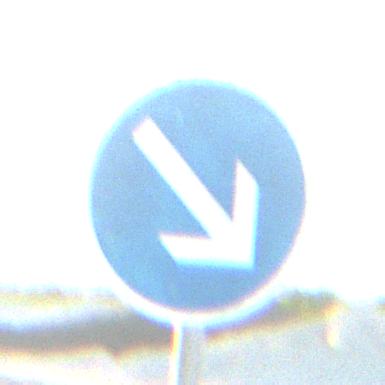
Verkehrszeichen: VorgeschriebeneVorbeifahrtRechts
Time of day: SunriseSunset
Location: Outdoor (Beach)
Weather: Clear
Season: NotSpecified
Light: Natural